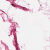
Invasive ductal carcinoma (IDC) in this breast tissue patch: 0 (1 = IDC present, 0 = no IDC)